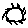
Label: sun